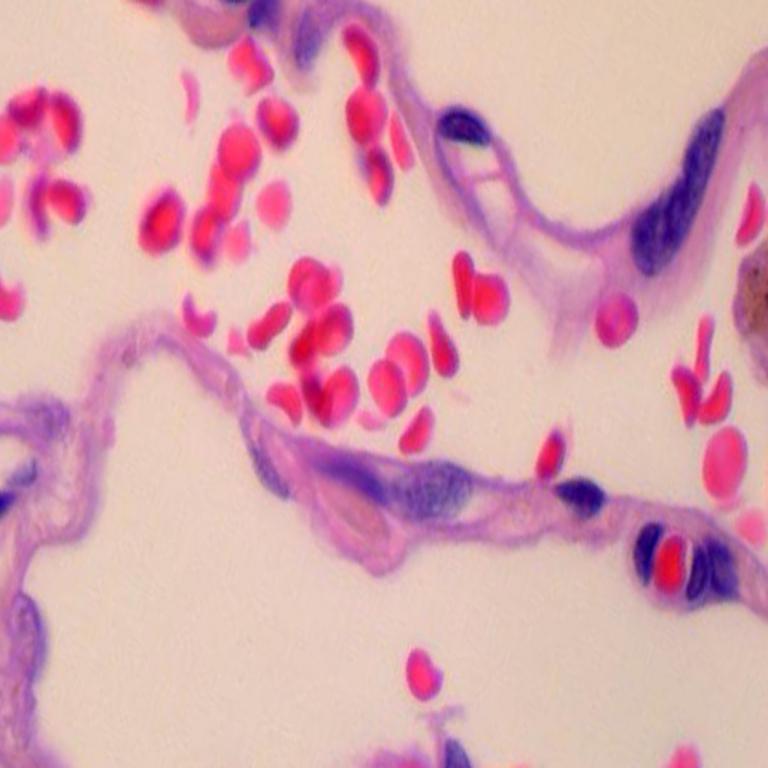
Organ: lung
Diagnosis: benign